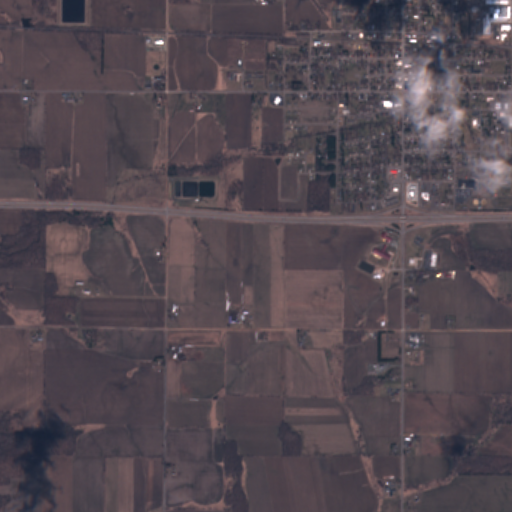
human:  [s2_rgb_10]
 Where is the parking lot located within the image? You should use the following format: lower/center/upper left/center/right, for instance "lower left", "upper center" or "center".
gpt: The parking lot is located in the upper right of the image.
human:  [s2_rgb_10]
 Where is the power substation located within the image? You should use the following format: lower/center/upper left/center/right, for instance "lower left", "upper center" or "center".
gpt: The power substation is located in the center right of the image.
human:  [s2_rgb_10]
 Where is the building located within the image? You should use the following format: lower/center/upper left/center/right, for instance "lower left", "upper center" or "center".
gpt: The building is located in the upper right of the image.
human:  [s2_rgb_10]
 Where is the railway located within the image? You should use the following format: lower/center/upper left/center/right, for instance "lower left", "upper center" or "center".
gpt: The railway is located in the upper of the image.
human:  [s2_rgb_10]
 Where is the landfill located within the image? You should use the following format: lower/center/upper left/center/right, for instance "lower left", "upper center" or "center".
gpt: There is no landfill in the image.